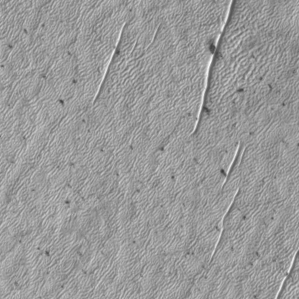
Label: frost